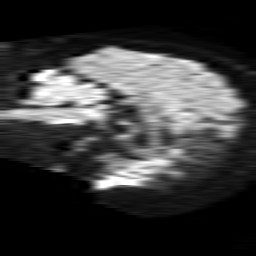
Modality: TRACE
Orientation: sagittal
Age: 70
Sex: female
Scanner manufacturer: philips
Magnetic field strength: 1.5 T
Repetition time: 4.6 s
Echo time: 0.09059 s